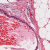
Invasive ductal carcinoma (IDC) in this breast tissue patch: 0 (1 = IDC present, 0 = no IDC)